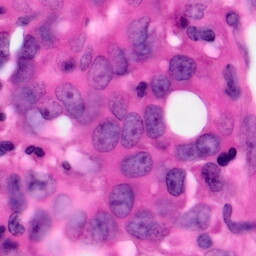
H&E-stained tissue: Pancreatic